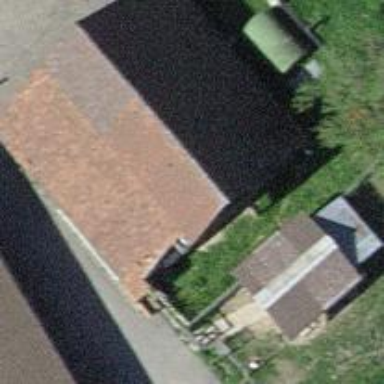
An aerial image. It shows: Barn.